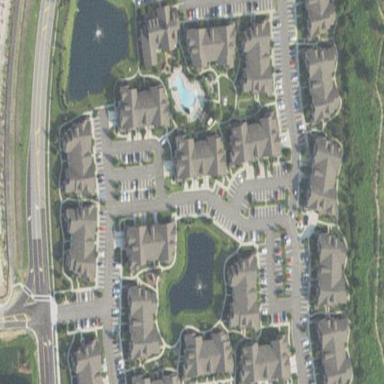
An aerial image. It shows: Residential area with apartments.